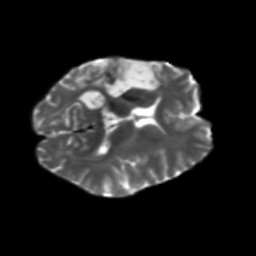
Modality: T2w
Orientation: axial
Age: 36
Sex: female
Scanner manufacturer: siemens
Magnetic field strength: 3 T
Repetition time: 5.47 s
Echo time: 0.0854 s